Question: I have noticed that some values in settings.bundle (Root.plist) do not allow you to associate a default value with them?

Is there a way to add a default field or is it simply a case of adding the appropriate defaults for these items inside the application using ...
'''
NSDictionary *defaultSettings = [NSDictionary dictionaryWithObjectsAndKeys:@"Kinetic", @"IDBombs", nil];
[userDefaults registerDefaults:defaultSettings];
'''
Just curious if I am doing this right or missing something?
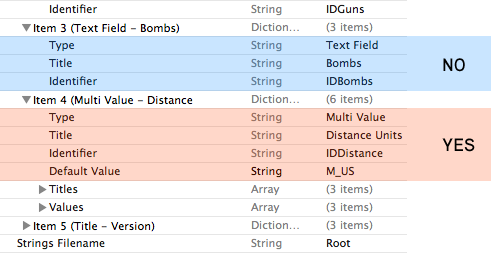
Answer: Right mouse click on any row within the item, click 'Add row' on the menu and choose 'Default value'.